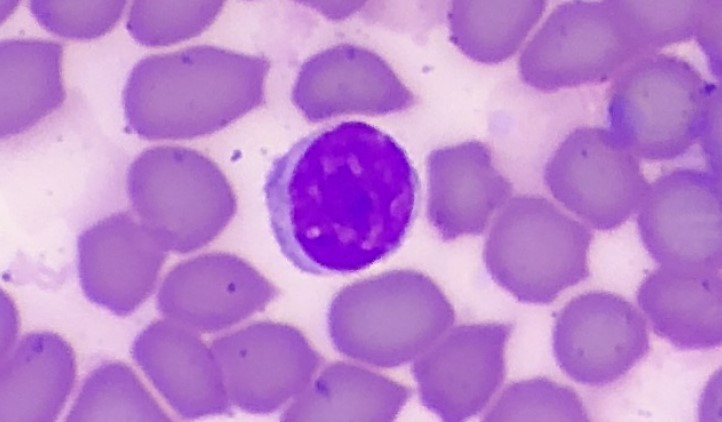
White blood cell type: Lymphocyte